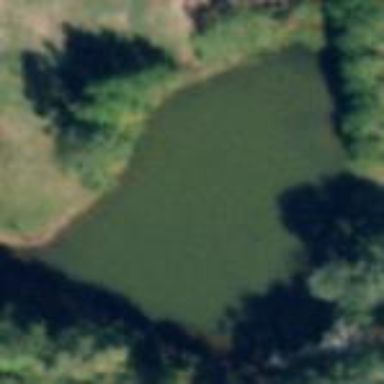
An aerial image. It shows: Pond with natural water.